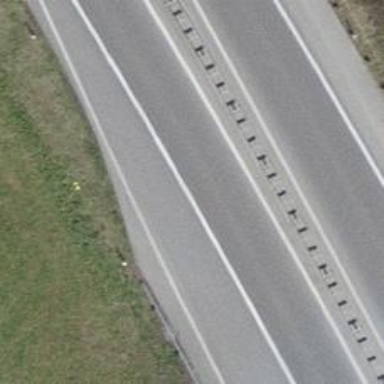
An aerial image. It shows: Asphalt motorway link.